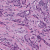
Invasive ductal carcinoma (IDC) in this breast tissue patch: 1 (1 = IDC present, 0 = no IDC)